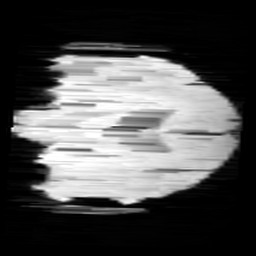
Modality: minIP
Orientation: coronal
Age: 12
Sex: female
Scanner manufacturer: siemens
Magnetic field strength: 3 T
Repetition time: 0.027 s
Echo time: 0.02 s